Interaction volume radius: 5 \u00c5
Interaction volume height: 25 \u00c5
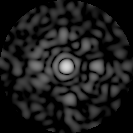
Disorder parameter: 0.8524